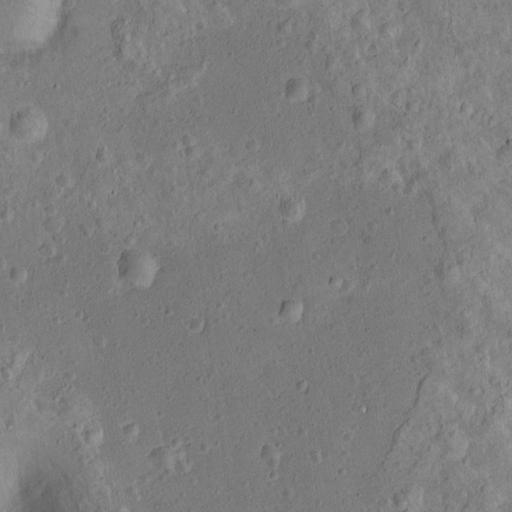
Objects detected: cone